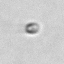
Label: nanoplankton_mix